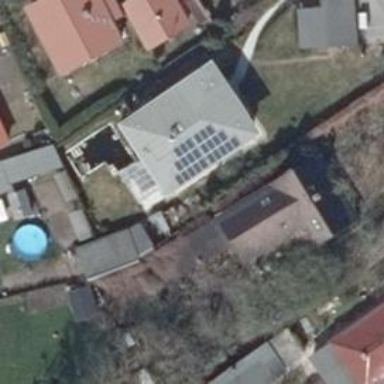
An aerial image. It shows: Detached building with hipped roof.